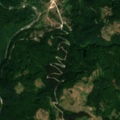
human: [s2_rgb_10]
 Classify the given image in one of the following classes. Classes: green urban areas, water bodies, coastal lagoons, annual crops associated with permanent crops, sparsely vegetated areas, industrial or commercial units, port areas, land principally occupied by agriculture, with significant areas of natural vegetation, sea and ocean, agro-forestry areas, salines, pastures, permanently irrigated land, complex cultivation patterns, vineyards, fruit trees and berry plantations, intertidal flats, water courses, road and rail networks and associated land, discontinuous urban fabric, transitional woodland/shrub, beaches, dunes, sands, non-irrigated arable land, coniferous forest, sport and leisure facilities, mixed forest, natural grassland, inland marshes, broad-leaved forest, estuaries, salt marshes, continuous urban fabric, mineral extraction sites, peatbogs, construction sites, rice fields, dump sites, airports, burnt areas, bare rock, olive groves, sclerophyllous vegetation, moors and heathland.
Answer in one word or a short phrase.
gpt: complex cultivation patterns, broad-leaved forest